Interaction volume radius: 10 \u00c5
Interaction volume height: 15 \u00c5
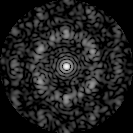
Disorder parameter: 0.6676